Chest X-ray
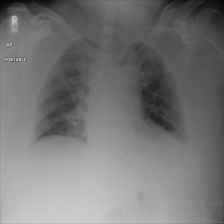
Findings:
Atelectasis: positive
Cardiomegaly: negative
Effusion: negative
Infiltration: negative
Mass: negative
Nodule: negative
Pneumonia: negative
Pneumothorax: negative
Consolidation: positive
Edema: negative
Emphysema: negative
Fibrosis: negative
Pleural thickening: negative
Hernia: negative